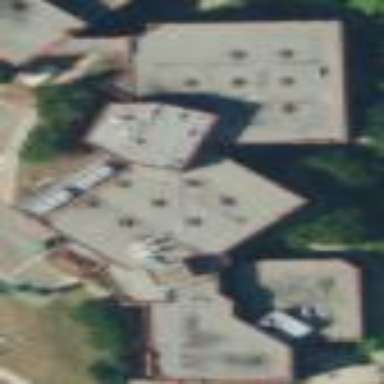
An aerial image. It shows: University building.